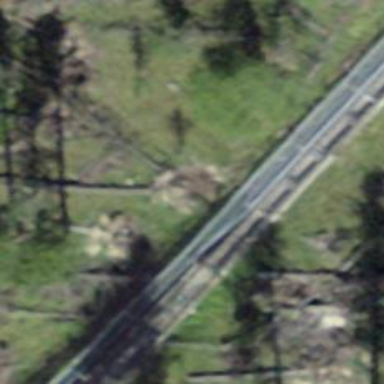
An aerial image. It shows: Railway switch.